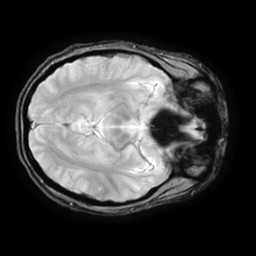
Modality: T2starw
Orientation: axial
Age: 25
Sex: female
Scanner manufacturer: ge
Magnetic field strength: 3 T
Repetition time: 0.65 s
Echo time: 0.02 s